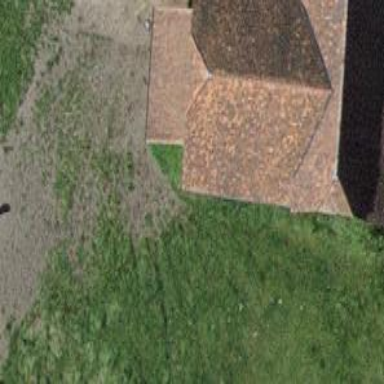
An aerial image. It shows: Barn.